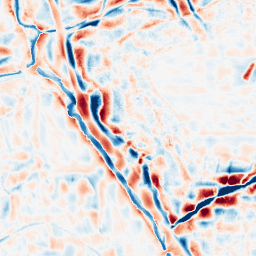
Category: wavelet
Decomposition family: wavelet_dwt
Decomposition parameters: wavelet: coif2
level: 4
Upsampling method: bicubic
Upsampling parameters: scale: 4
Upsampling scale: 4